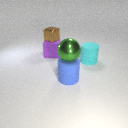
large green metal sphere in front of small brown metal cube